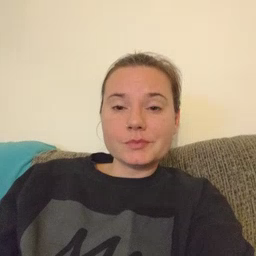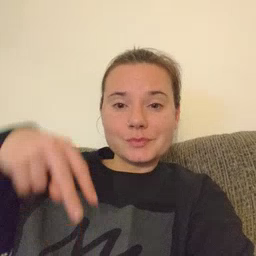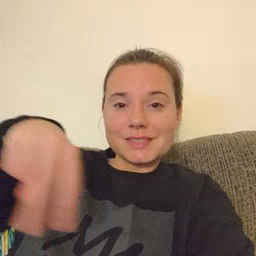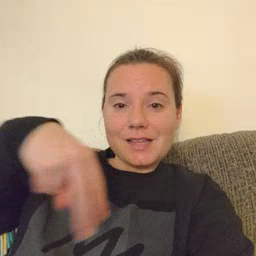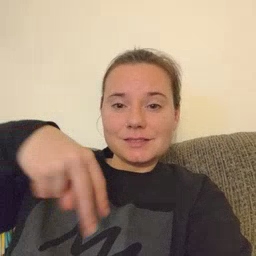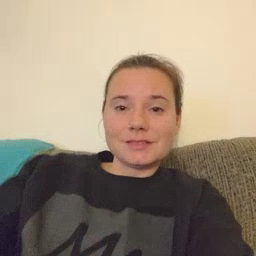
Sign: dance